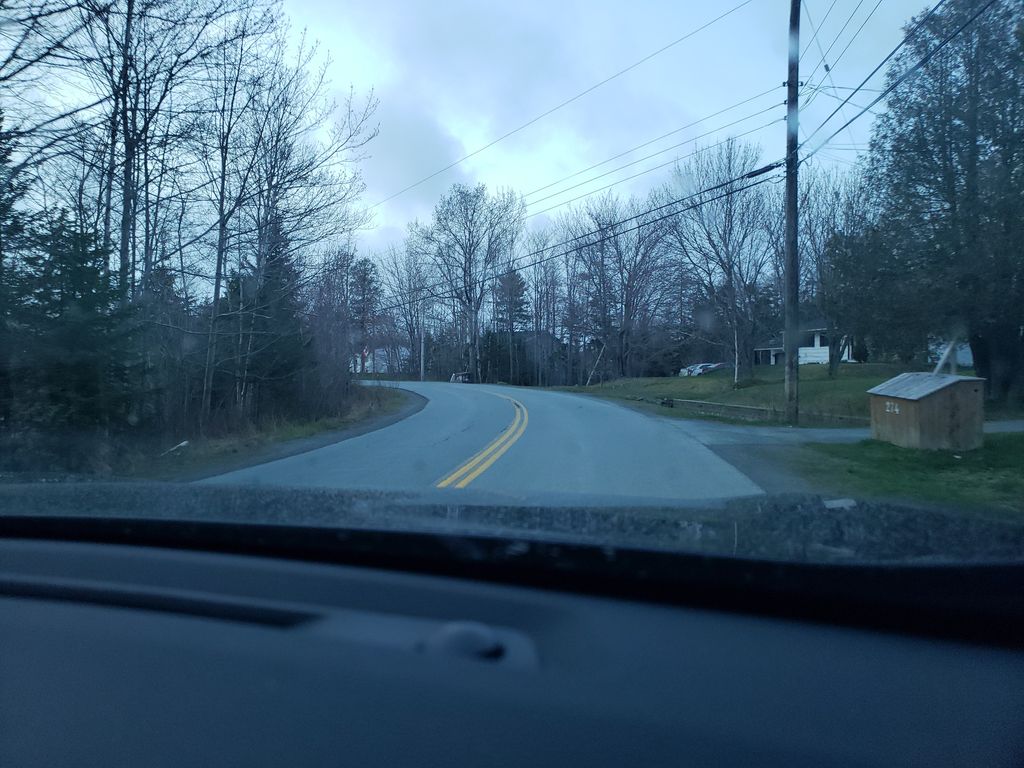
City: halifax